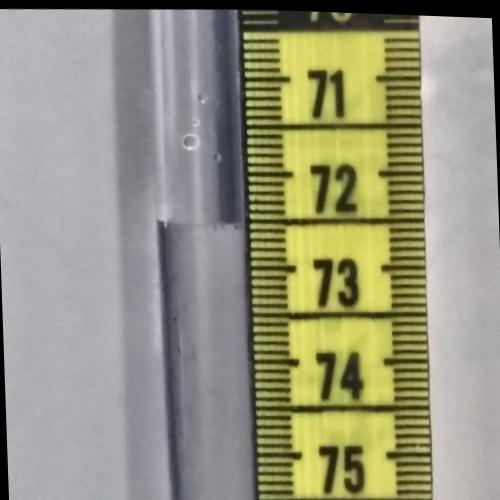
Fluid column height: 72.5 cm